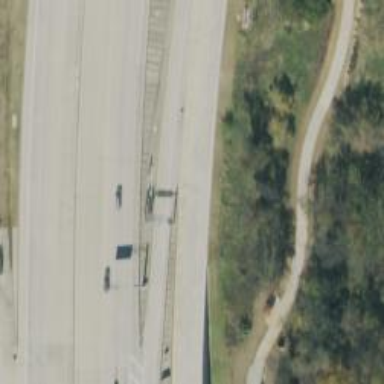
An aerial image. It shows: Toll gantry on the road.